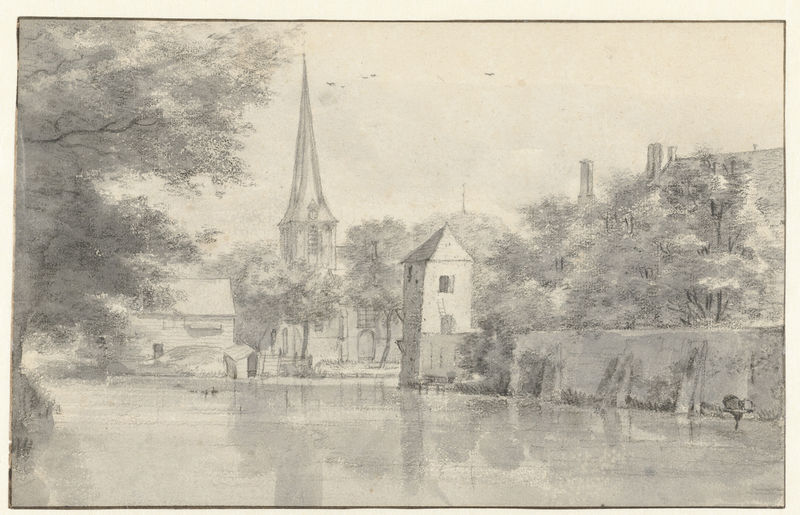
Titel: Geervliet, Hof van Putten
Künstler: Roelant Roghman
Standort: Amsterdam
Institution: Rijksmuseum
Schlagwörter: architecture, church, white, window, black, grey, wall, mirror, reflection, cloud, sky, tree, building, landscape, nature, water, roof, trees, river, drawing, black and white, sketch, birds, bridge, outside, city, pencil, pond, chimney, steeple, oak, ducks, omg